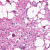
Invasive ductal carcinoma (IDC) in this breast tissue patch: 0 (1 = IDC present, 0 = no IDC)